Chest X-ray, AP view. Patient: 57 years old, sex M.
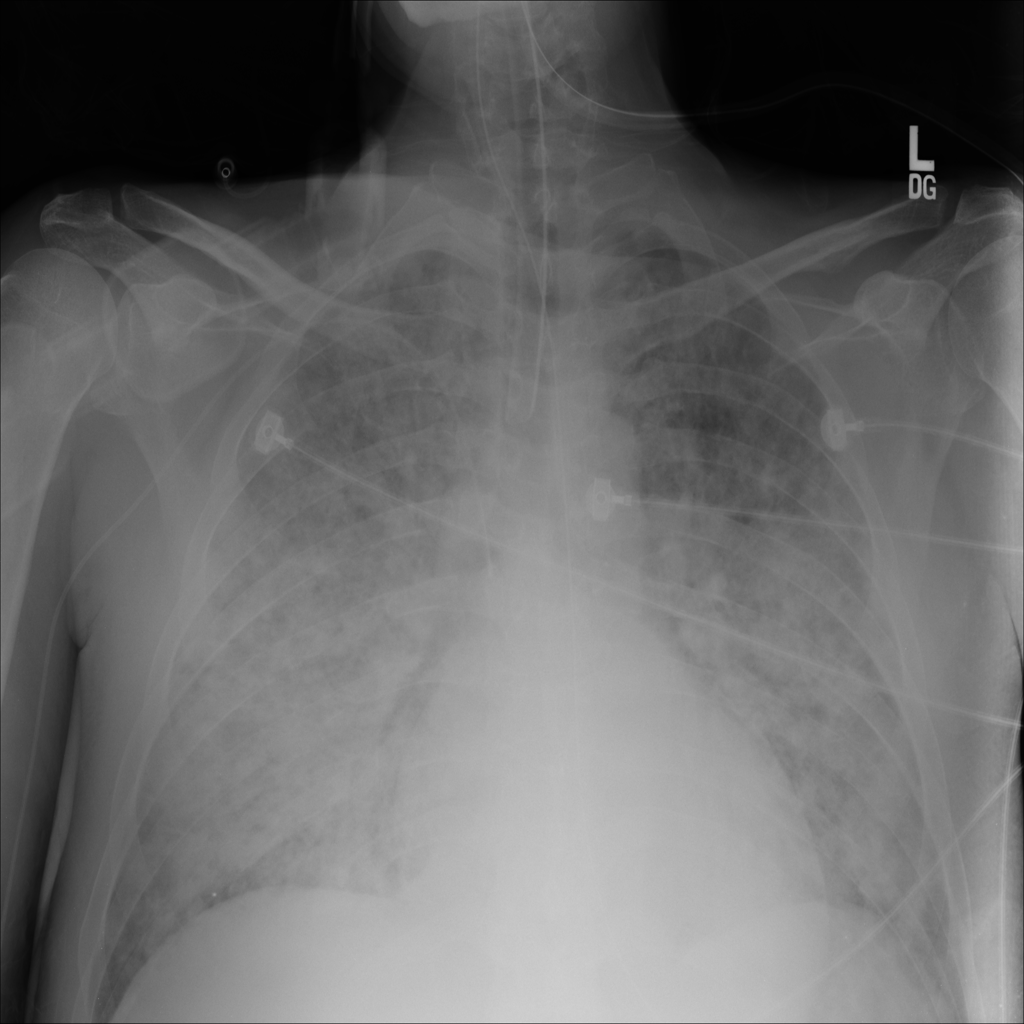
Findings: Edema, Infiltration, Nodule